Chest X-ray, AP view. Patient: 45 years old, sex M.
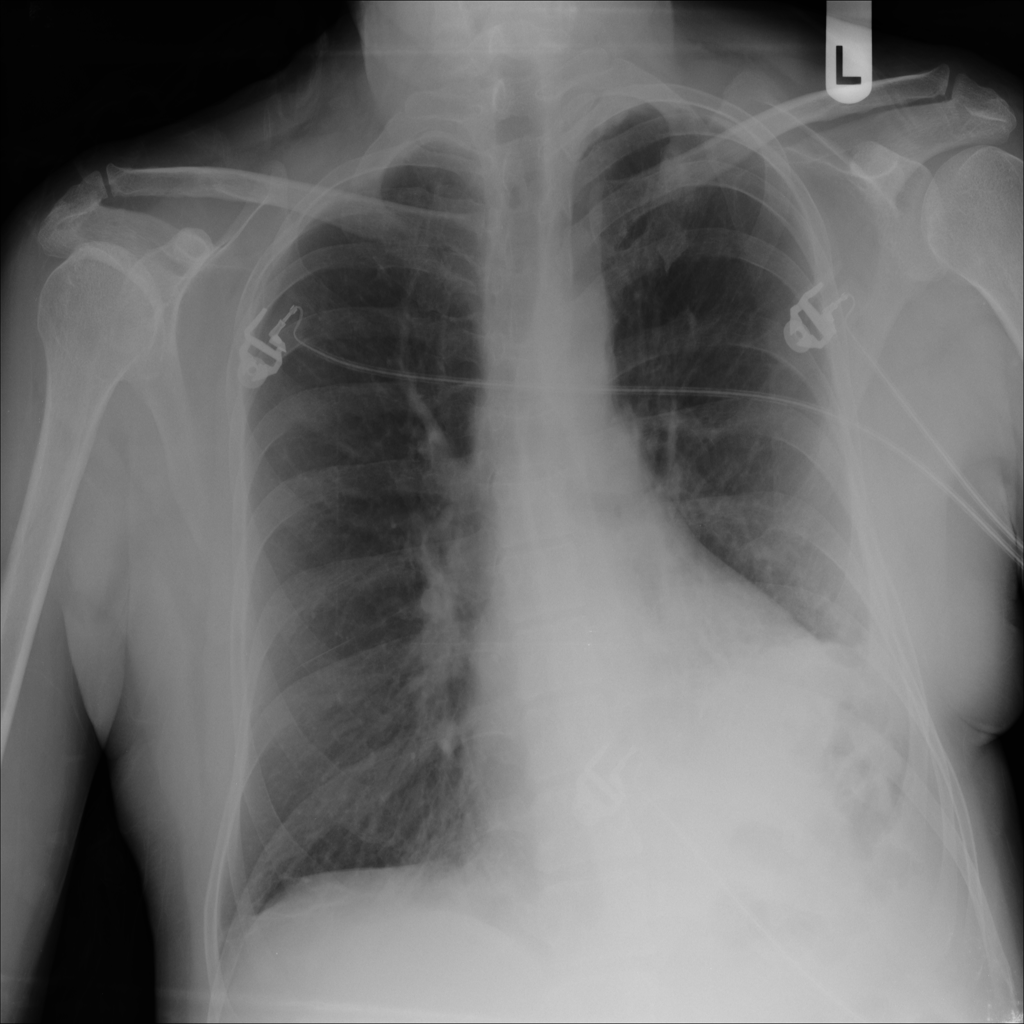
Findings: Fibrosis